Interaction volume radius: 5 \u00c5
Interaction volume height: 20 \u00c5
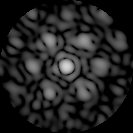
Disorder parameter: 0.5389